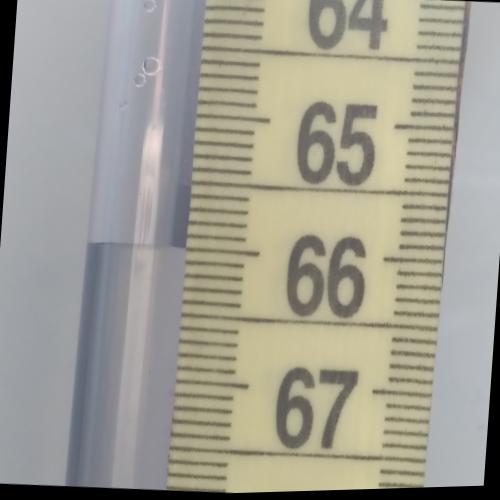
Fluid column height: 66.0 cm